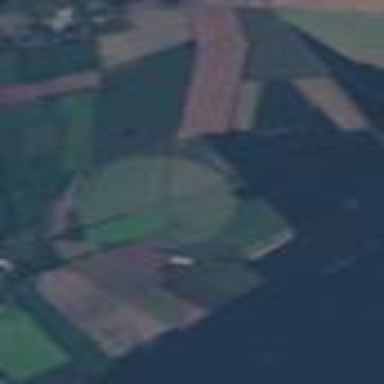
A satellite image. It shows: Picturesque farmland scene.